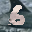
Label: 6